Question: Problem solved , "memory leak" was causes by one of the javascript below that keep on running in the HTML background that the rendering is using high CPU usage:
(so if anyone can help me fix this javascript leak are welcome too.)
'''
var cog = new Image();
function init() {
cog.src = 'data';
setInterval(draw,10);
}
var rotation = 0;
function draw(){
var ctx = document.getElementById('text').getContext('2d');
ctx.globalCompositeOperation = 'destination-over';
ctx.save();
ctx.clearRect(0,0,27,27);
ctx.translate(13.5,13.5);
rotation +=1;
ctx.rotate(rotation*Math.PI/64);
ctx.translate(-13.5,-13.5);
ctx.drawImage(cog,0,0);
ctx.restore();
}
init();
'''
Webview is using high CPU usage than others. Normal webview apps and the CPU usage won't drop to 0%. When I see at the Task Manager the application will highlighted in red and got killed by Android.
The CPU usage will be around 15+% to 27+%
Is it memory leak or its normal ?
Image :

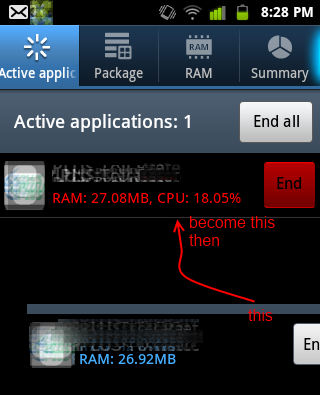
Answer: If it was a memory leak you may see that your memory usage is grow. This situation can be explained that JS actions use many resources on this app.